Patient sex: F
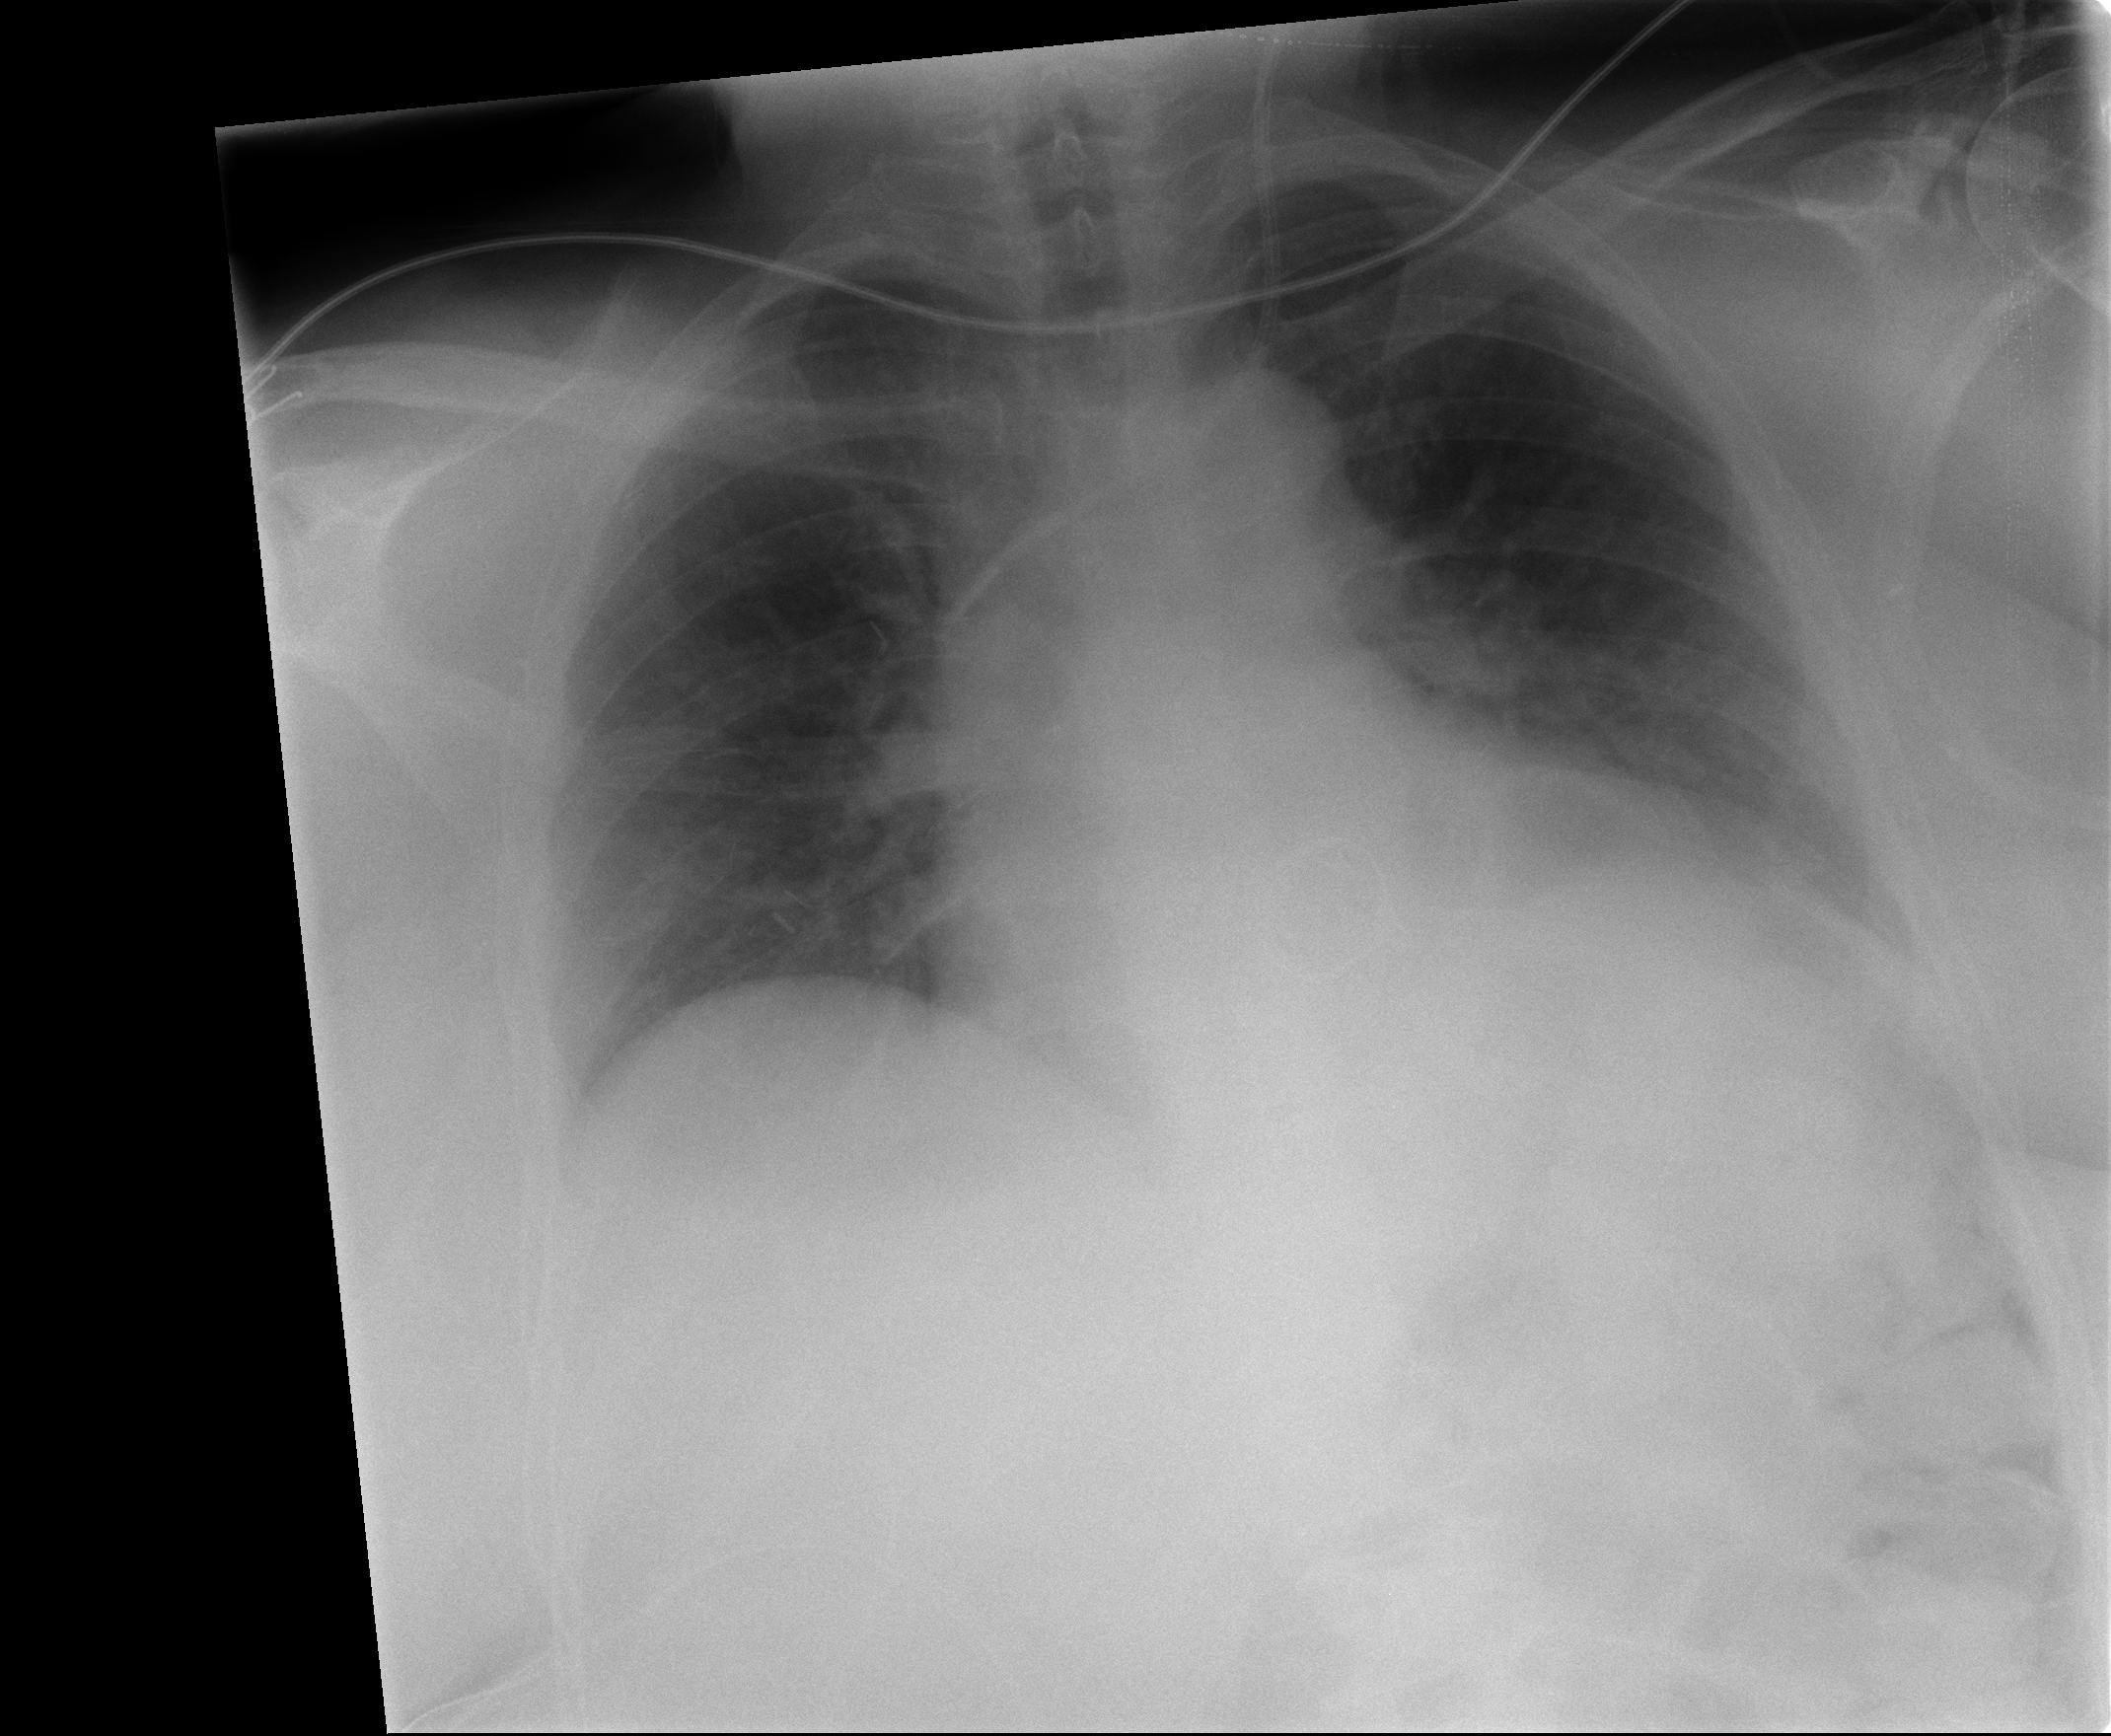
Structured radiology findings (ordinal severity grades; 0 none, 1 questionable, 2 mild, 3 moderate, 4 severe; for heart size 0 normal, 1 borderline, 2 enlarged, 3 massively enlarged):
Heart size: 2
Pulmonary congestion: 2
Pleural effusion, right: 0
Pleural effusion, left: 0
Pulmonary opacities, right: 0
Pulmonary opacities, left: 0
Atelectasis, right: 0
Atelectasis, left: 0